Question: This is my image.
The image had tags = Jejemon; heller;
I want to get this tag using c# in application form.

This is my code:
'''
OpenFileDialog data = new OpenFileDialog();
Image img = Image.FromFile(data.FileName);
'''
when I look the img.tag shows null, but in my image had Jejemon; heller; tags.
How can I get the 'img.Tag'?
---
This is the best answered I found.
<URL>
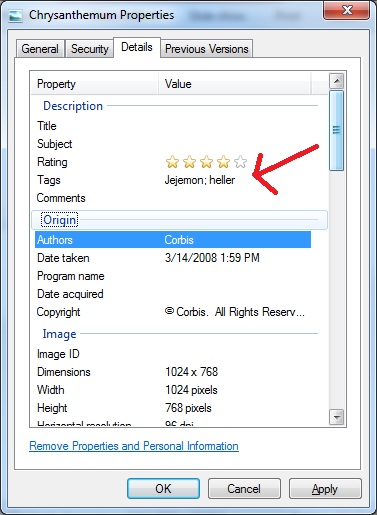
Answer: I think you might be talking about the EXIF metadata inside the image, if set. Take a look at this example: <URL>
UPDATE: Could you perhaps provide a link to the original image file, so we can take a look at it in detail?